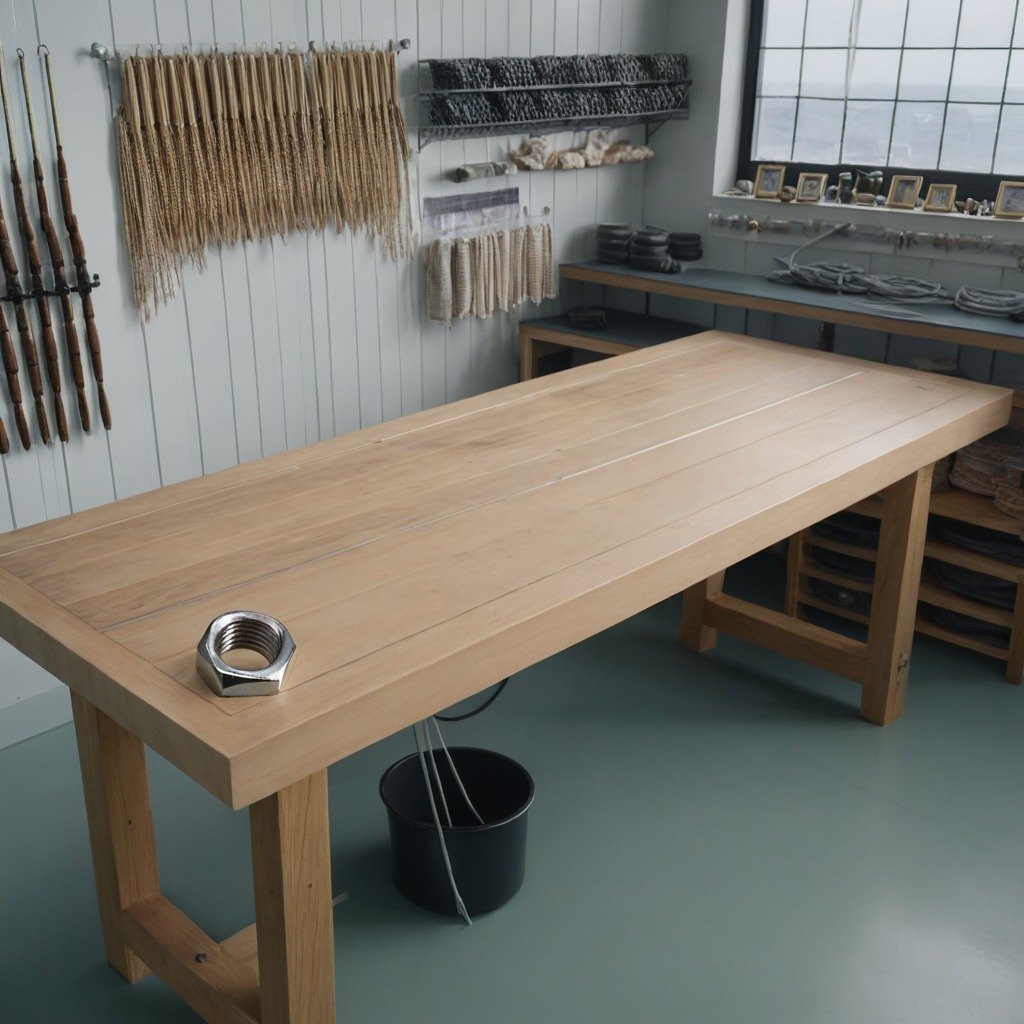
A metal nut lies on a workbench inside a coastal fishing gear workshop.